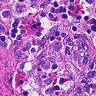
Metastatic tissue present: no